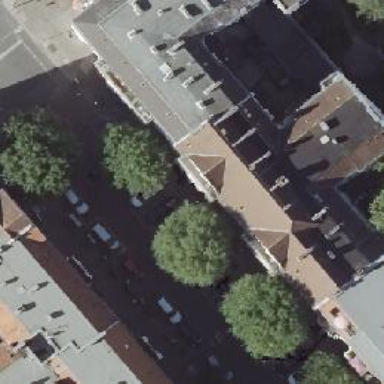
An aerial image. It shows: Residential road with separate sidewalks. Parking is available on the left side in parallel on-street fashion. The road surface is flattened cobblestone.